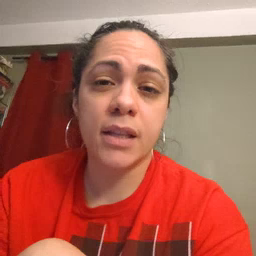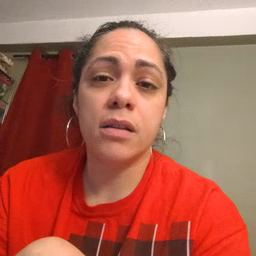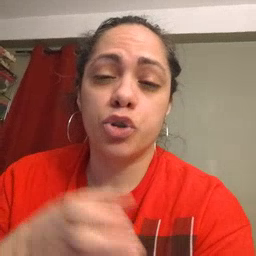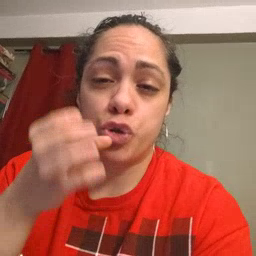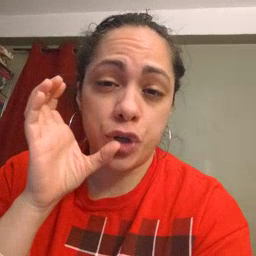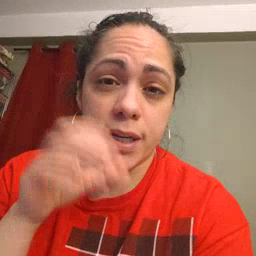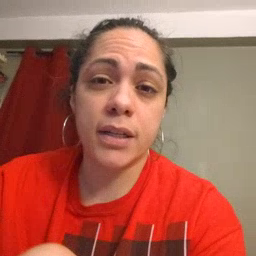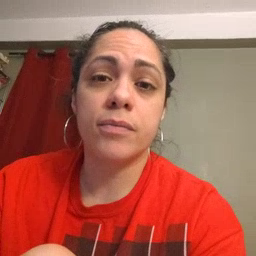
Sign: drink